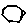
Label: hexagon